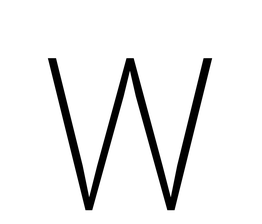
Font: Roboto_Condensed_Thin